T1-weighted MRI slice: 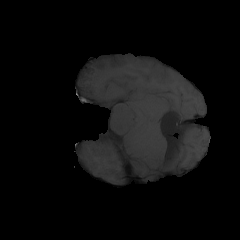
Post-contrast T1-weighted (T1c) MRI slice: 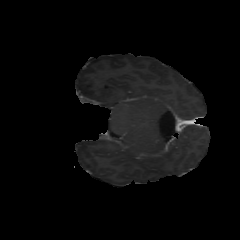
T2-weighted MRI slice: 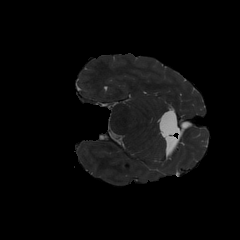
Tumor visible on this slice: no